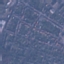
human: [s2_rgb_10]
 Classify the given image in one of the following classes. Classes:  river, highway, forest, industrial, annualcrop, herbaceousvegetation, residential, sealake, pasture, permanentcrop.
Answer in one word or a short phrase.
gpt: Residential